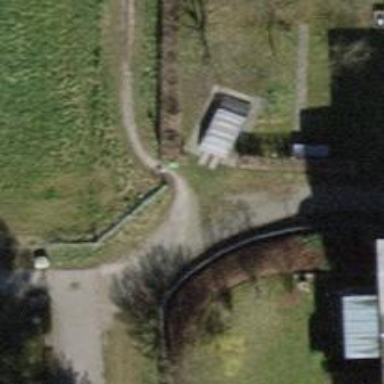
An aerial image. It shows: Gate.